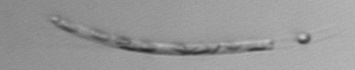
Label: Eucampia_morphytype1